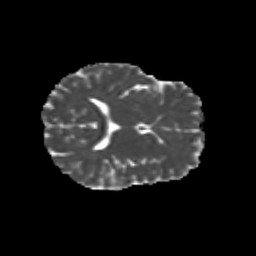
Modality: MD
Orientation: axial
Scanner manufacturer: siemens
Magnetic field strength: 3 T
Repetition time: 9.2 s
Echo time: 0.084 s